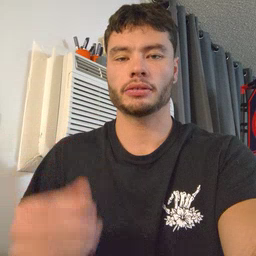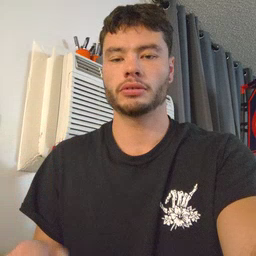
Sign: many